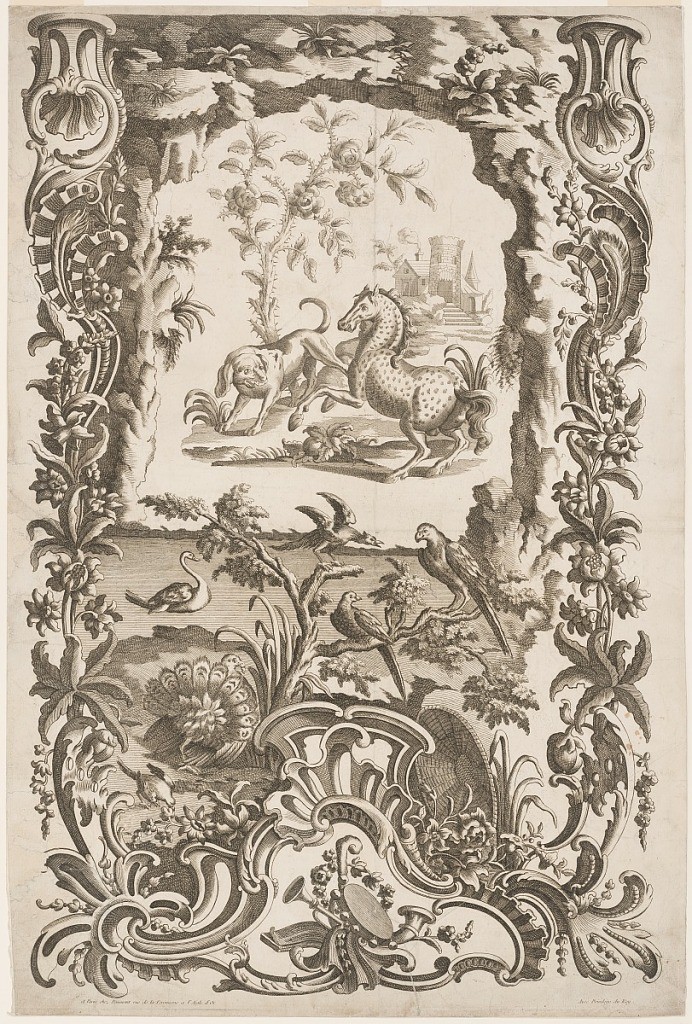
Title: Print
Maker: Jean-Baptiste Scotin I, 1678 – after 1738
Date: ca. 1740
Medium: Engraving with etching on paper
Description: The escutcheon is composed on rocaille and architectural  motifs, of flowers and, on top, of the top of a stone arch. A music trophy is in a triangular panel in the bottom center. A horse, a dog, a rose, a group of buildings is shown through the arch. It rises from water, upon which a swan swims. At its near edge are birds.